Interaction volume radius: 10 \u00c5
Interaction volume height: 35 \u00c5
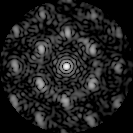
Disorder parameter: 0.4955